Current action and preconditions to check: path_clear

Your task: For each precondition in the list above, predict whether it will hold at this action.

Consider the current scene as observed from the mobile robot's camera, and analyze the predicted future states of all dynamic agents (e.g., people, animals, vehicles, or any moving entities) within the NEXT SECOND.

IMPORTANT: Only answer "very likely" if you are absolutely certain—based on strong, clear evidence—that a dynamic agent will violate the precondition in the predicted future state. Do NOT answer "very likely" for unlikely, ambiguous, or low-probability risks.

Ask yourself for each precondition: Is there a high probability, with clear and convincing evidence, that the predicted future states of any dynamic agent will interfere with the predicted future state of the currently executing action within the NEXT SECOND, causing that precondition to fail?

Assess the risk level based on these predictions. Use "likely" or "very likely" if motions create a clear risk of interference.

Use "neutral" or "improbable" if agents are nearby but their predicted paths are clearly diverging or non-conflicting.

Failure Risk Categories: "very improbable", "improbable", "neutral", "likely", "very likely"

Answer Format: Output ONLY the probability_of_failure value from these categories: "very improbable", "improbable", "neutral", "likely", "very likely"

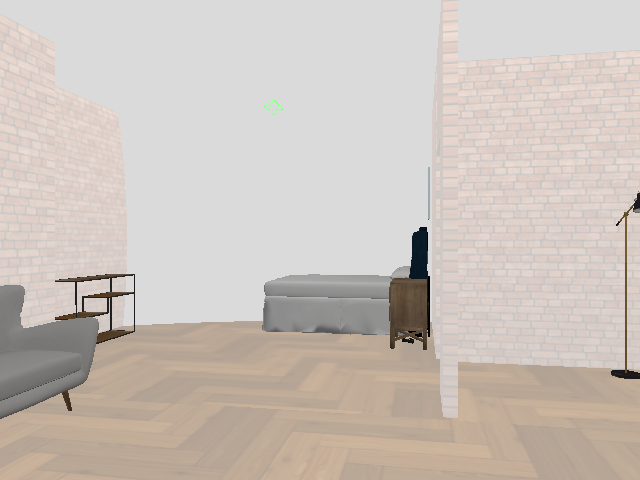

Answer: very improbable